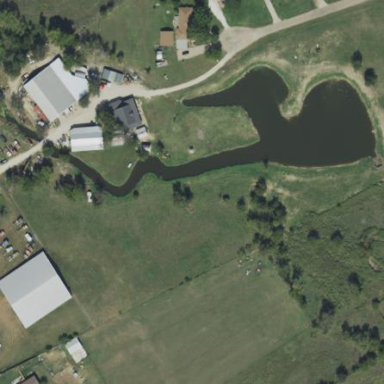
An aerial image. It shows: Pond with natural water.